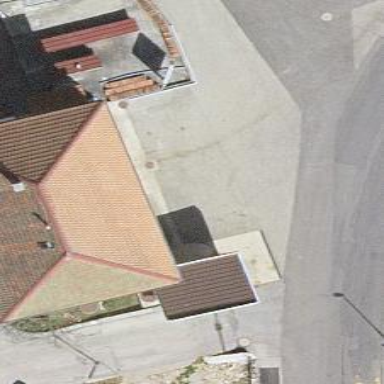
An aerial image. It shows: Fuel station.